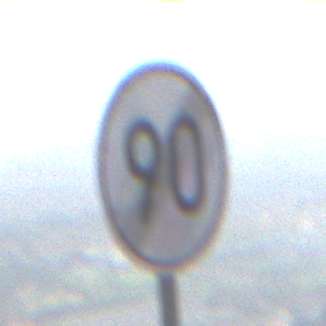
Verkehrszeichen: EndeGeschwindigkeit90
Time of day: Midday
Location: Outdoor (Nature)
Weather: PartlyCloudy
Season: NotSpecified
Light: Natural